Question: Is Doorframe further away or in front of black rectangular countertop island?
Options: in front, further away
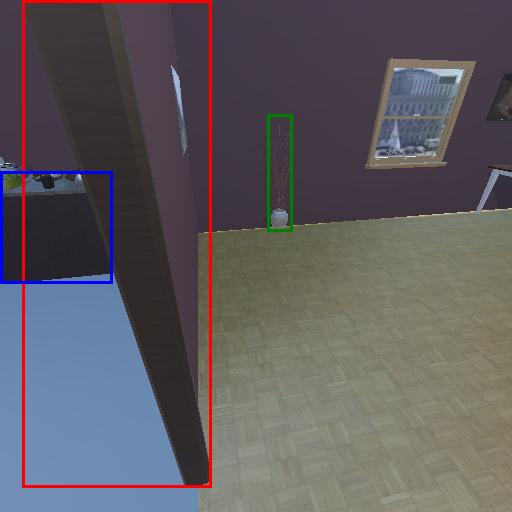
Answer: in front